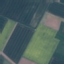
Land use / land cover: AnnualCrop